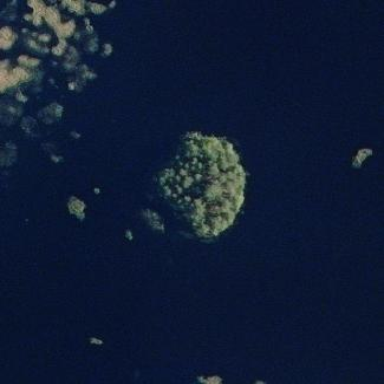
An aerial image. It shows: Islet.